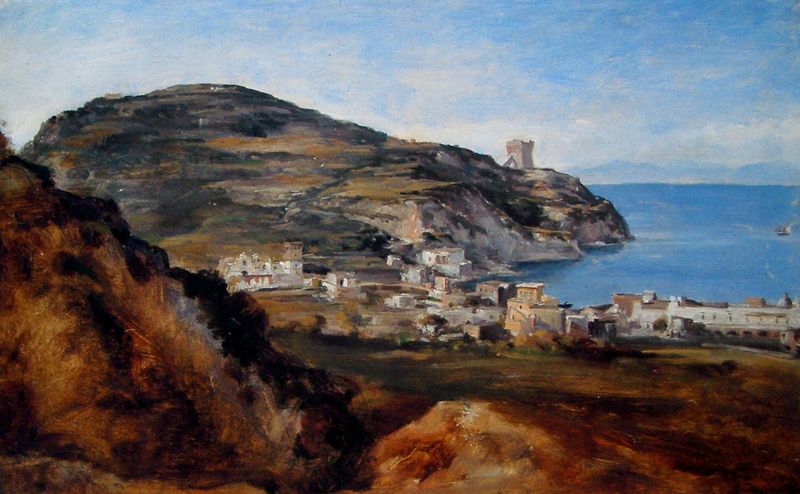
Titel: Lacco Ameno auf Ischia
Künstler: Johann Georg von Dillis
Standort: Winterthur
Institution: Museum Oskar Reinhart am Stadtgarten
Schlagwörter: berg, blau, felsen, gemälde, himmel, meer, schatten, wasser, weiß, wolken, bäume, cezanne, fluss, gelb, grob, grün, impressionismus, landschaft, ocker, see, stadt, ufer, braun, fenster, grau, hell, licht, schwarz, strasse, vordergrund, ölbild, ausblick, blick, gebäude, gras, haus, rot, weg, wiese, wolke, malerei, stein, steine, bild, öl, erde, feld, horizont, häuser, hügel, natur, weite, busch, büsche, gebüsch, kirche, sonne, sträucher, boden, insel, land, pflanzen, boot, turm, aussicht, küste, schiff, segelboot, sommer, italien, ort, süden, segelschiff, abhang, warm, berge, fels, gebirge, klippen, dorf, mauer, weis, silhouette, hafen, kuppel, stille, böschung, ölgemälde, luft, duktus, impressionistisch, tor, bucht, klippe, steilküste, burg, moschee, heide, urlaub, festung, verwischt, sicht, braum, lanschaft, karg, reise, griechenland, landscahft, arkadien, mediterran, marokko, mittelmeer, halbinsel, flachdächer, kastell, nordafrika, meerenge, irland, capri, horrizont, rhodos, btaun, genueser, frankfreich, meeresenge, weisses dorf, 20. jahrhundert, blauer himmerl, blauer himmer